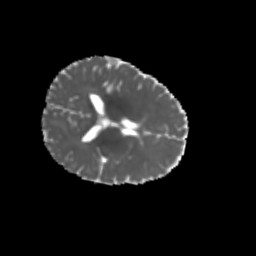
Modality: MD
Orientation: axial
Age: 7
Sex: female
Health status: healthy